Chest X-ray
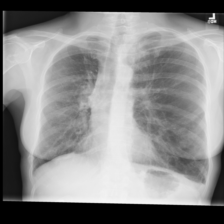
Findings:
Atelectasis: negative
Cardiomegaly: negative
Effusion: negative
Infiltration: negative
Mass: negative
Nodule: negative
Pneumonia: negative
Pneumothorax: negative
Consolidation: negative
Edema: negative
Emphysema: negative
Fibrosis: negative
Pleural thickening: negative
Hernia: negative